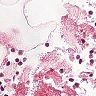
Metastatic tissue present: no